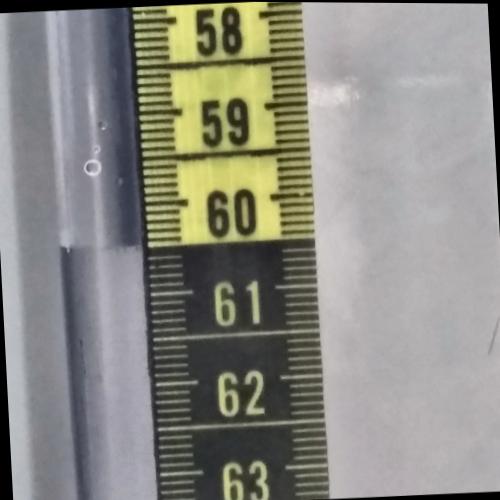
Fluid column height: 60.5 cm